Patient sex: M
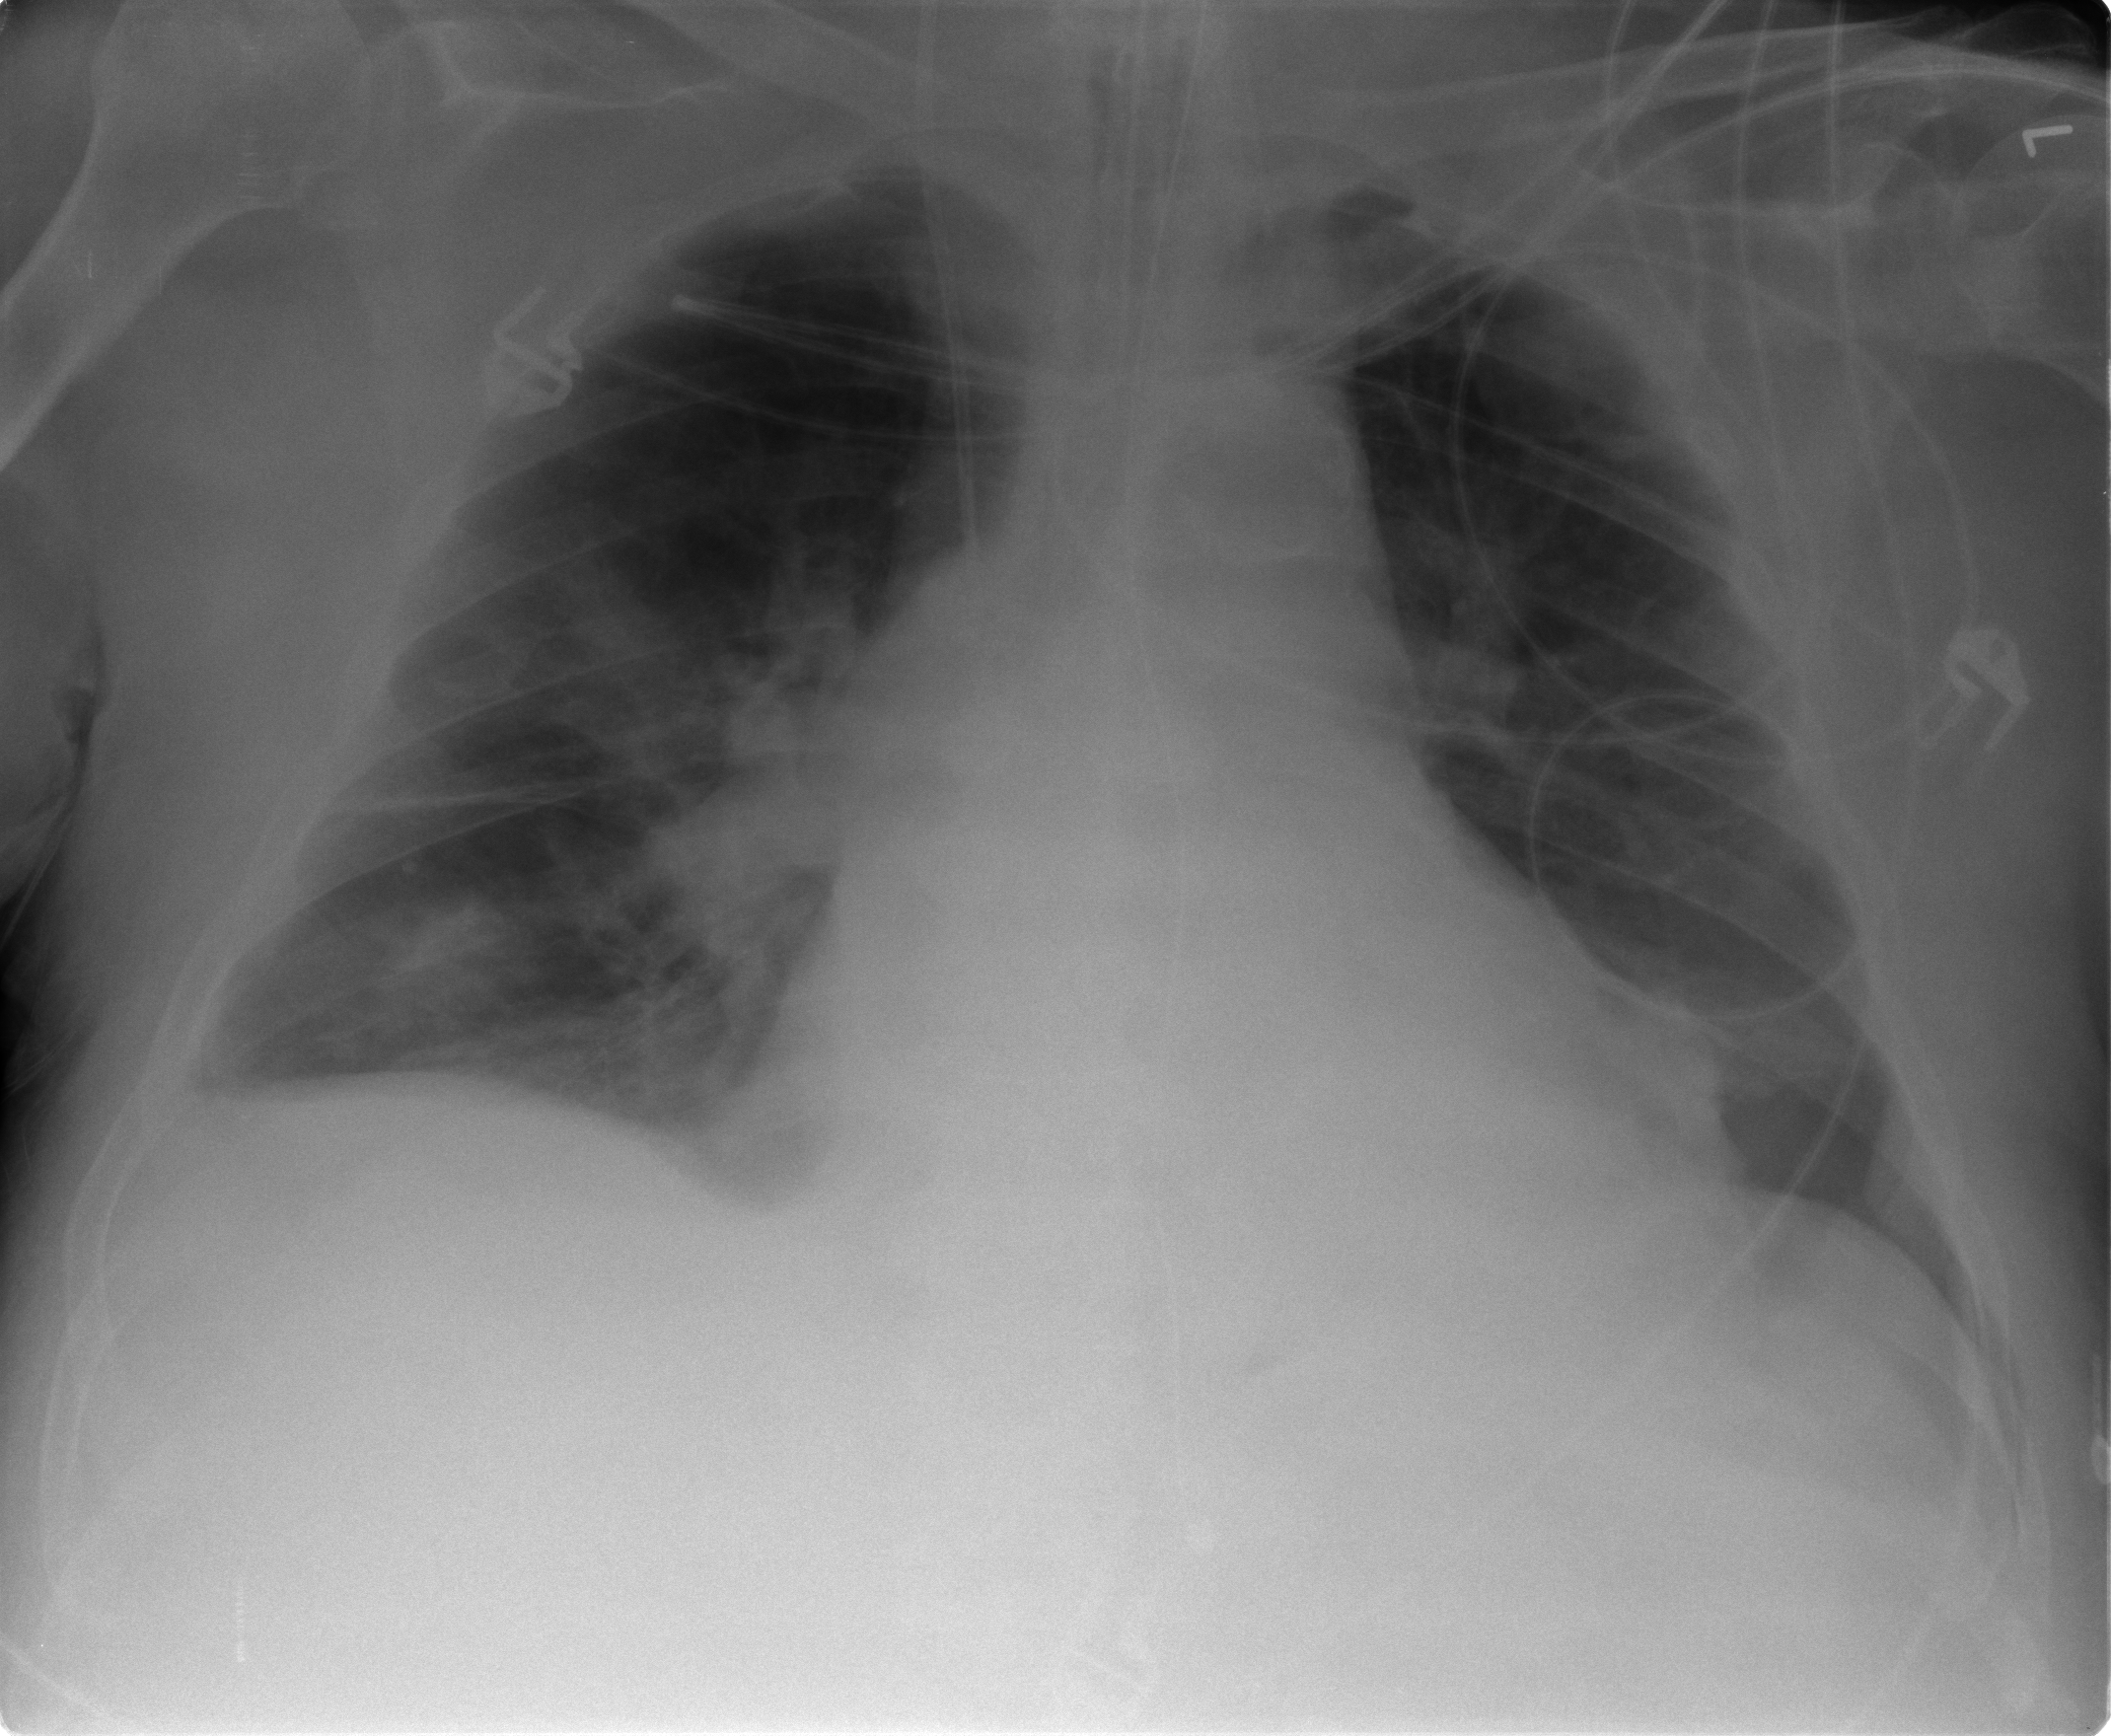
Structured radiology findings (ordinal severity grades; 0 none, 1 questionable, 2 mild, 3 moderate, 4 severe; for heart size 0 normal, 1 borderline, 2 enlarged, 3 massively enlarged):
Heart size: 2
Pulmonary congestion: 2
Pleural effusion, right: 2
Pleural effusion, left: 1
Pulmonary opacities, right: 3
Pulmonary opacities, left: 2
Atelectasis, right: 3
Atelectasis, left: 2